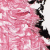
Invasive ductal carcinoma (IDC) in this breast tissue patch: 0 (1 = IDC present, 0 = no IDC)